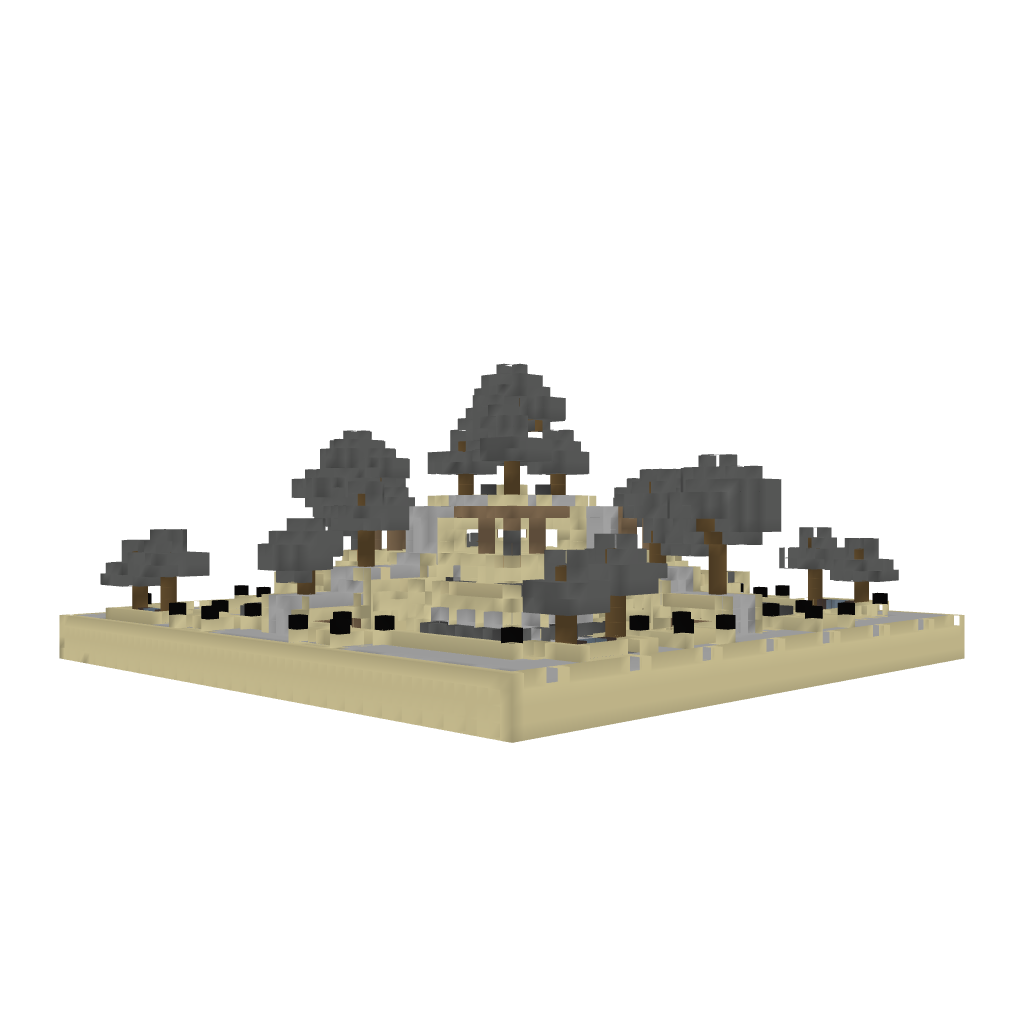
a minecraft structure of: Desert Temple